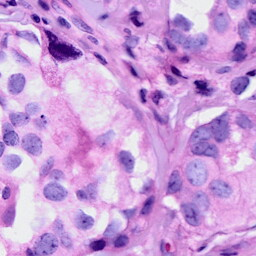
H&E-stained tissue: Breast